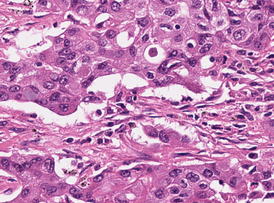
Tumor epithelial tissue: yes
Tumor-associated stroma tissue: yes
Normal tissue: no